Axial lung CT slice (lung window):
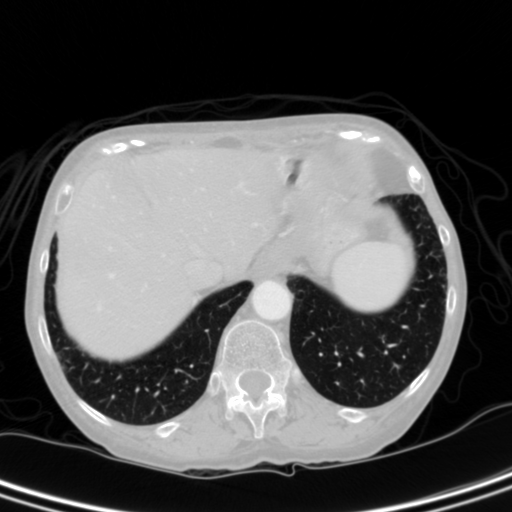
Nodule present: no